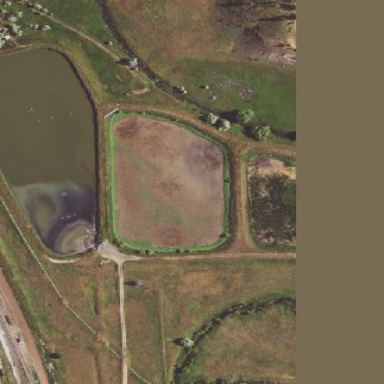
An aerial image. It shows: Reservoir used for sewage.